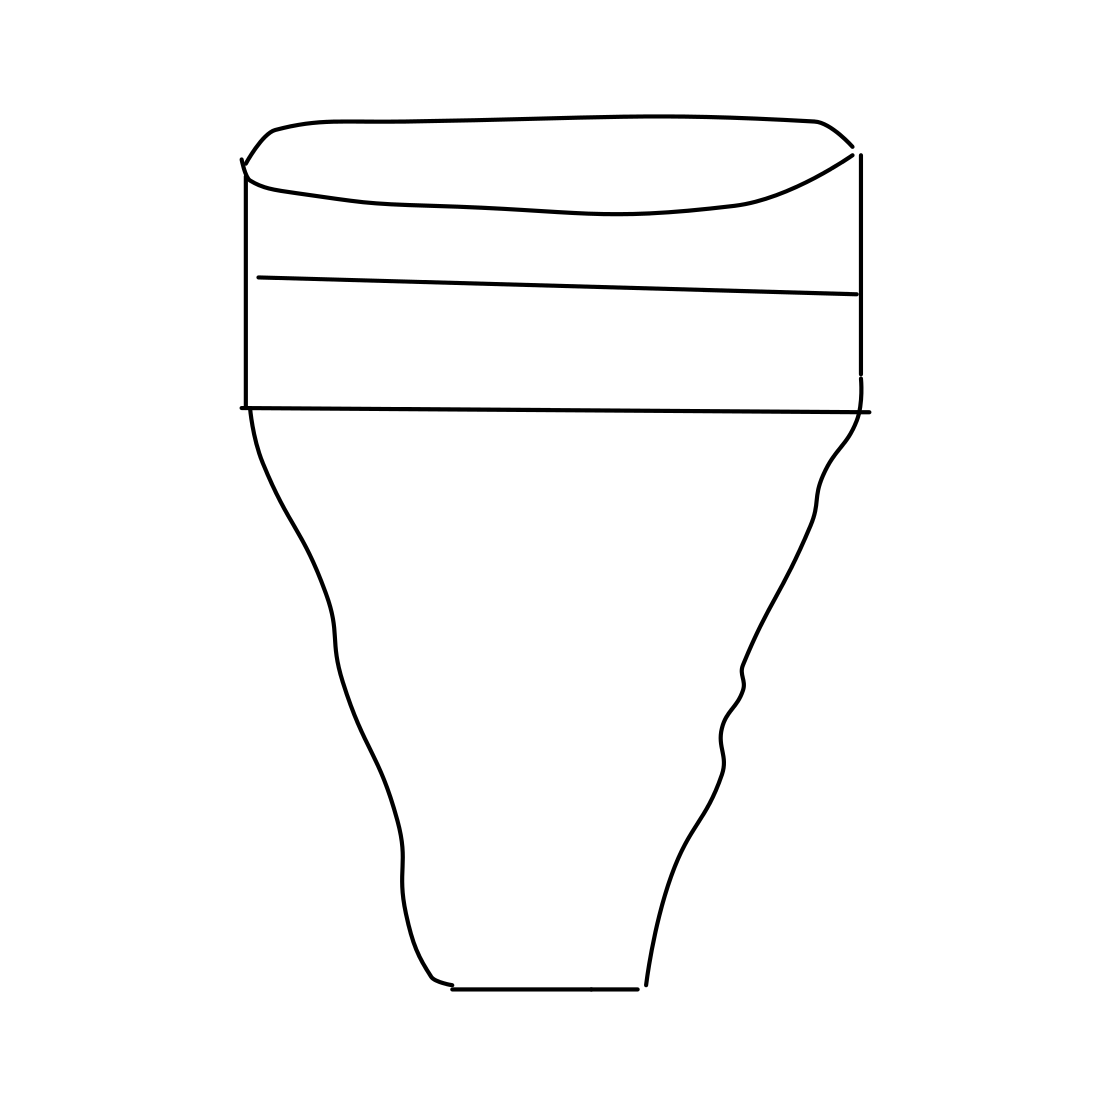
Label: ice-cream-cone